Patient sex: F
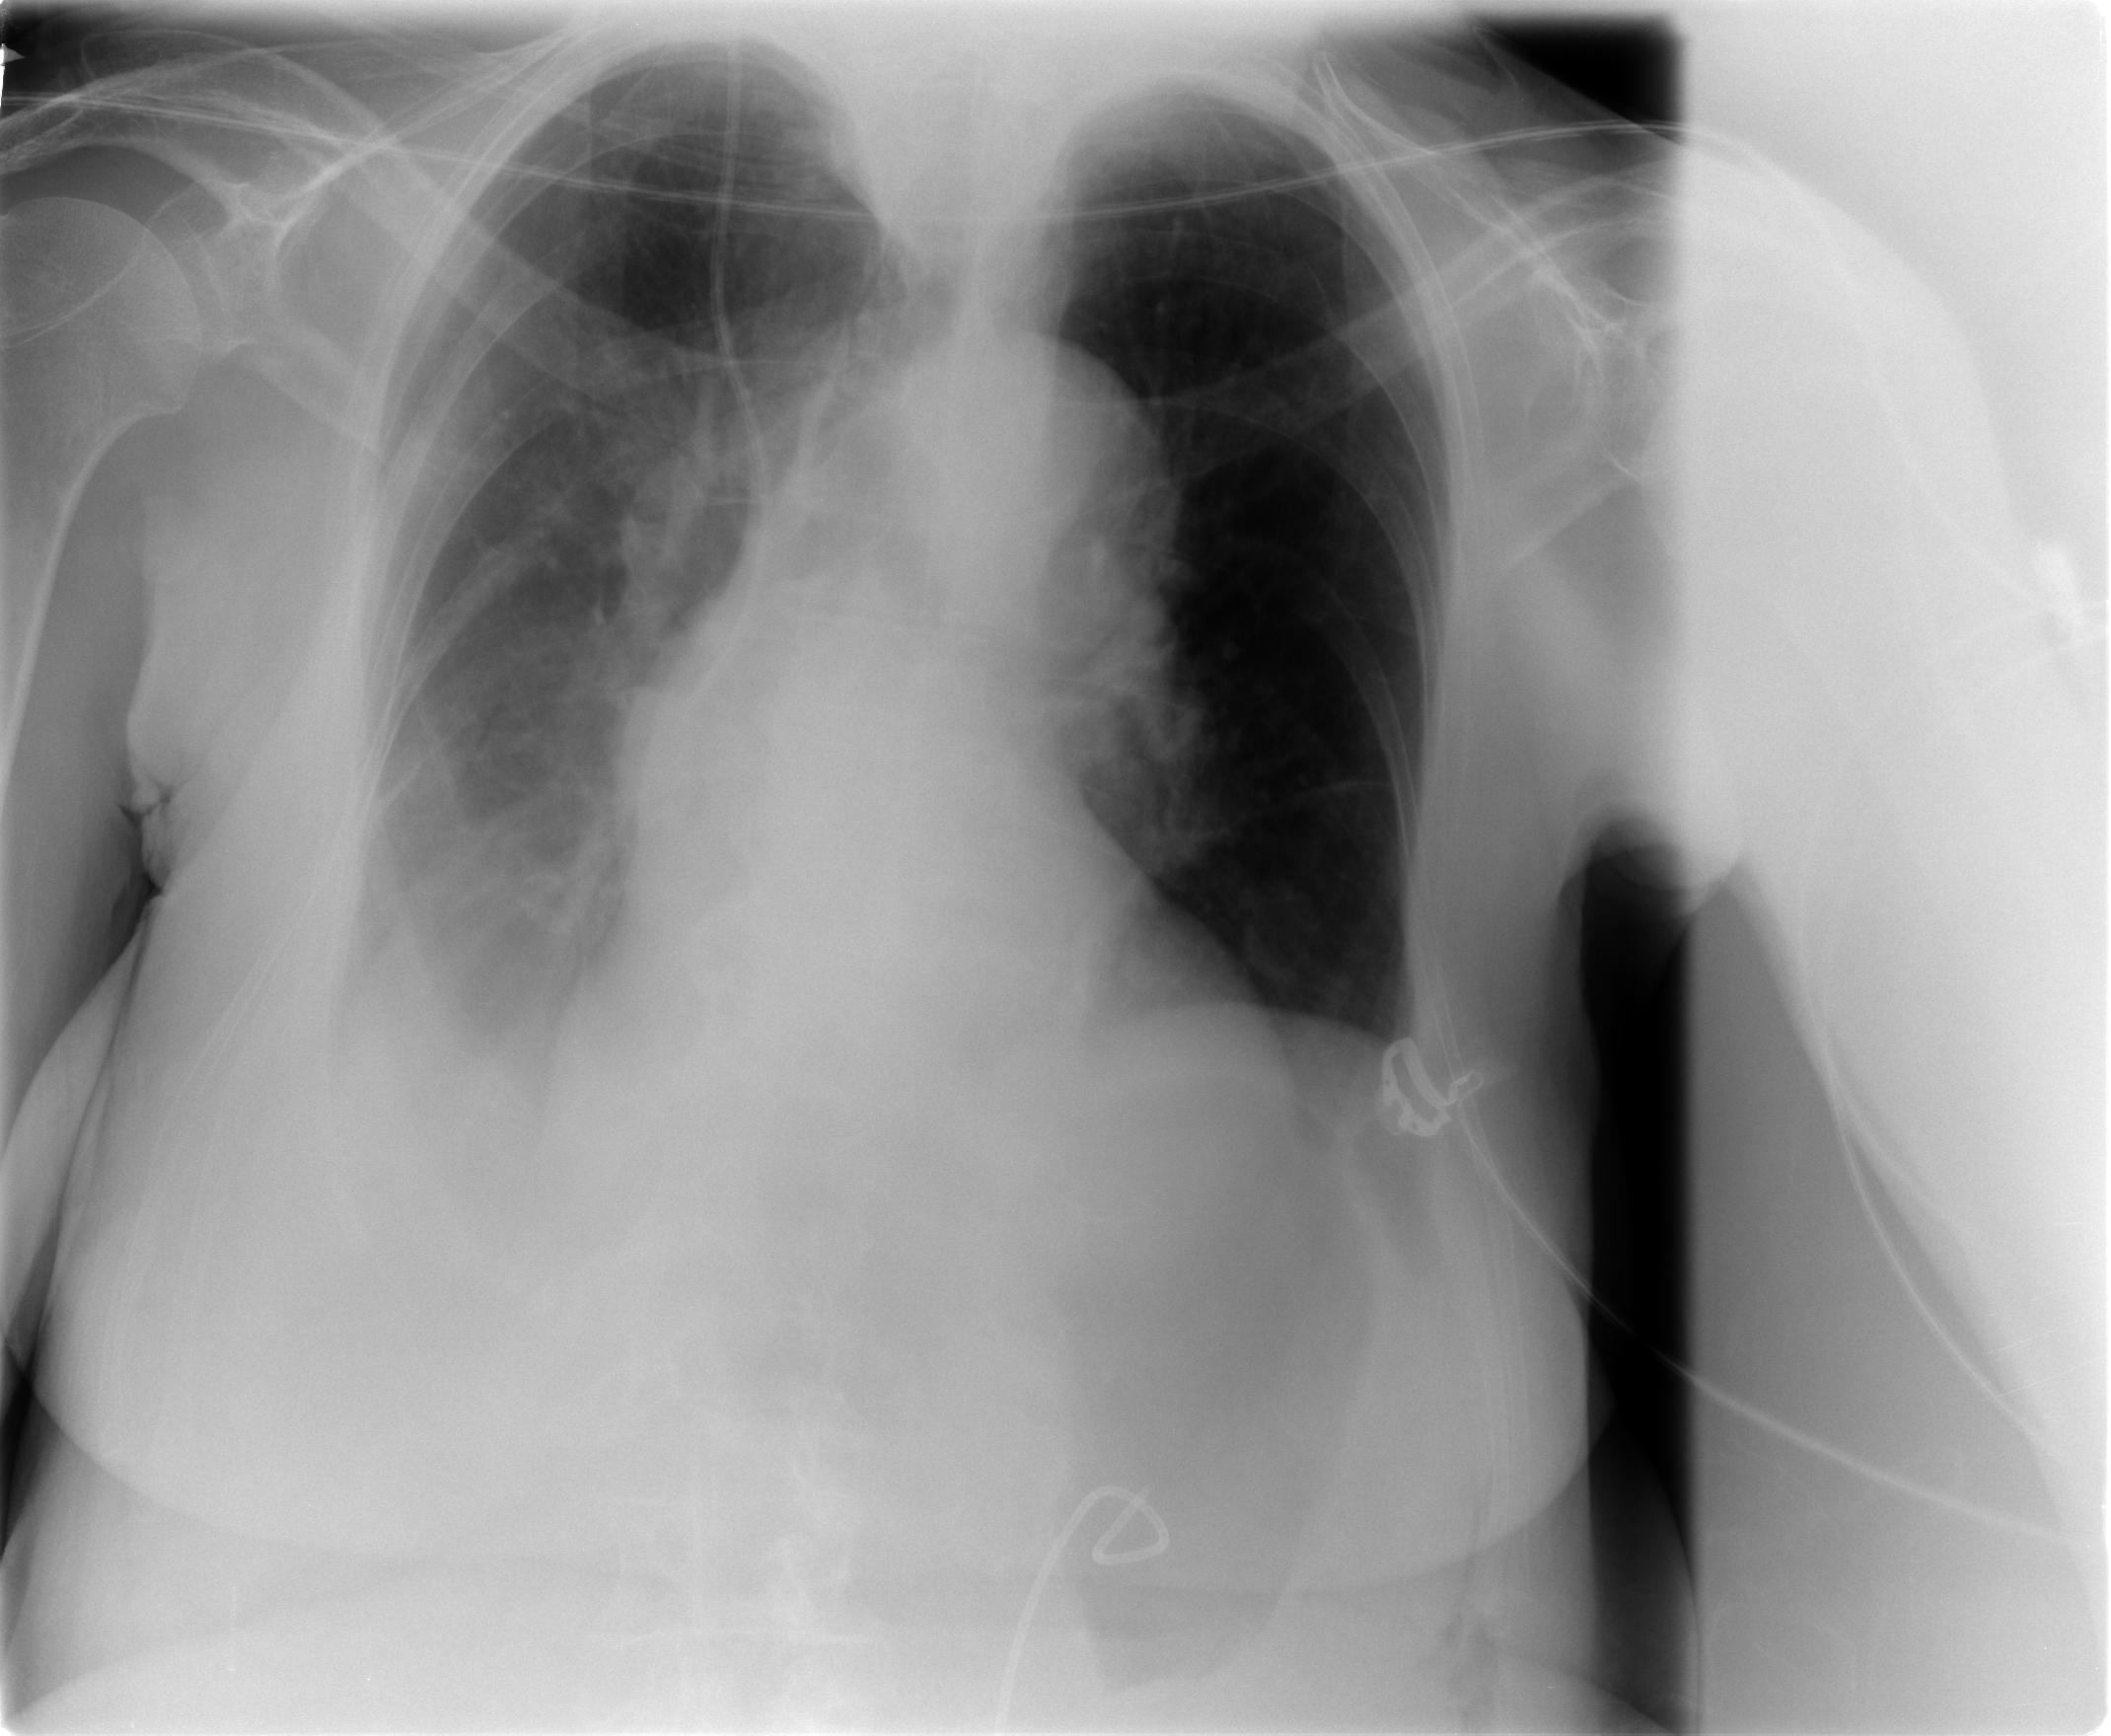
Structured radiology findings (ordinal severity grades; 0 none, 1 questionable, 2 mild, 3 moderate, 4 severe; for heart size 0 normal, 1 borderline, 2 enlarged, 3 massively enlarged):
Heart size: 0
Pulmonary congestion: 0
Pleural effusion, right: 3
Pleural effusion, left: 0
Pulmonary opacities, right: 0
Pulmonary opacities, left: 0
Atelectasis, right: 2
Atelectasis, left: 0